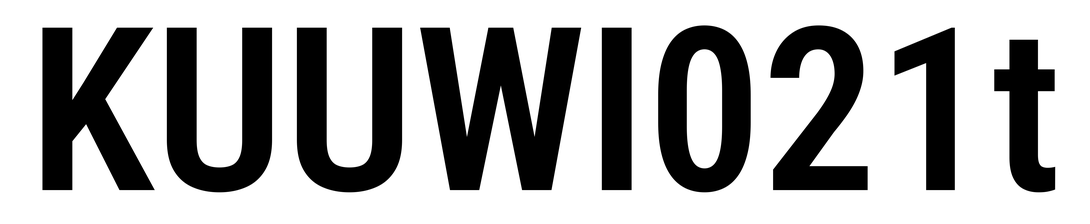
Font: Roboto_Condensed_SemiBold